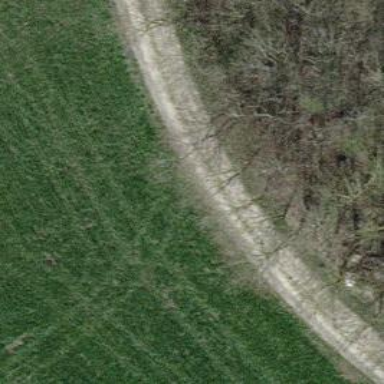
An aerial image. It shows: Track with grade2 tracktype.